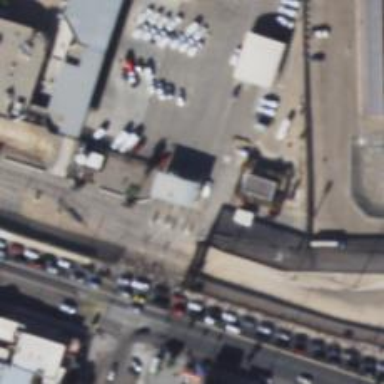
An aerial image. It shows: Border control barrier.